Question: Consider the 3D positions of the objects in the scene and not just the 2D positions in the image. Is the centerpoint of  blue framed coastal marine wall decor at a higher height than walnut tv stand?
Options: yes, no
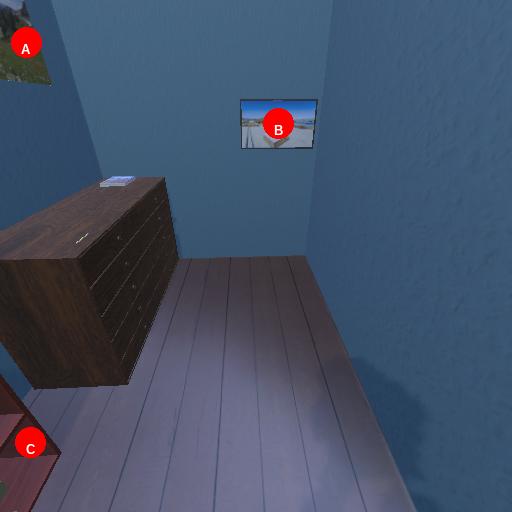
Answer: yes